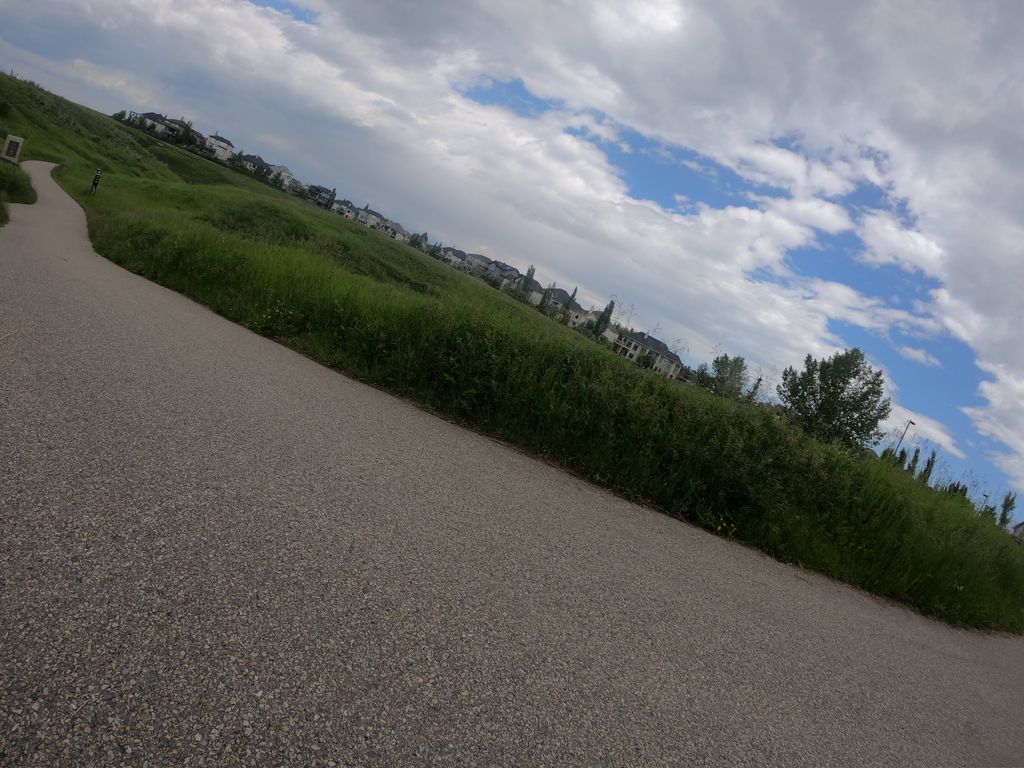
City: calgary